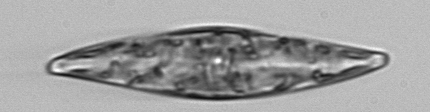
Label: Pleurosigma